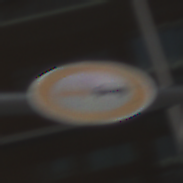
Verkehrszeichen: Ueberholverbot
Umgebung: Outdoor, Urban
Tageszeit: MorningAfternoon
Wetter: PartlyCloudy
Licht: Natural
Jahreszeit: NotSpecified
Kontrast: HighContrast